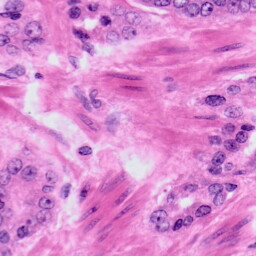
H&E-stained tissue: Prostate